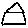
Label: house